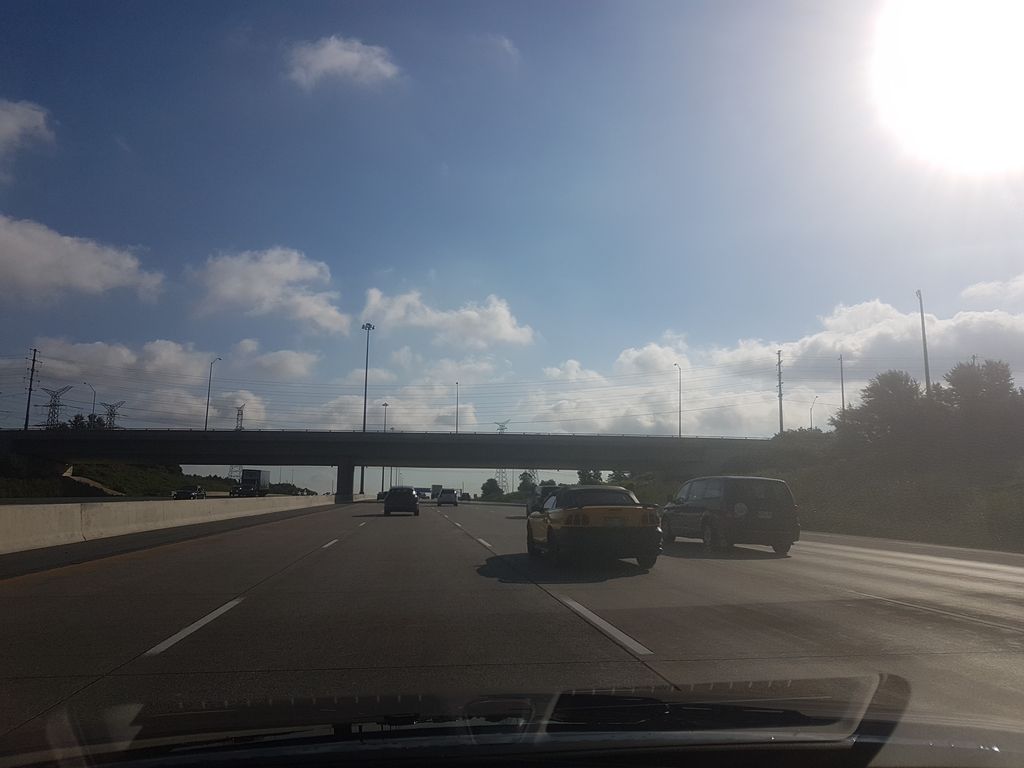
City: toronto